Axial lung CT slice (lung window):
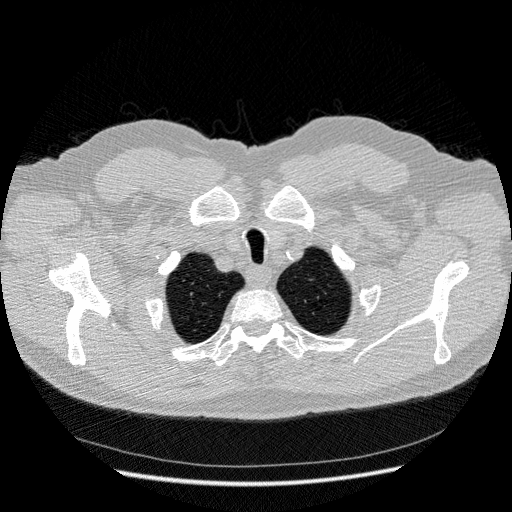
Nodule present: no